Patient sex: M
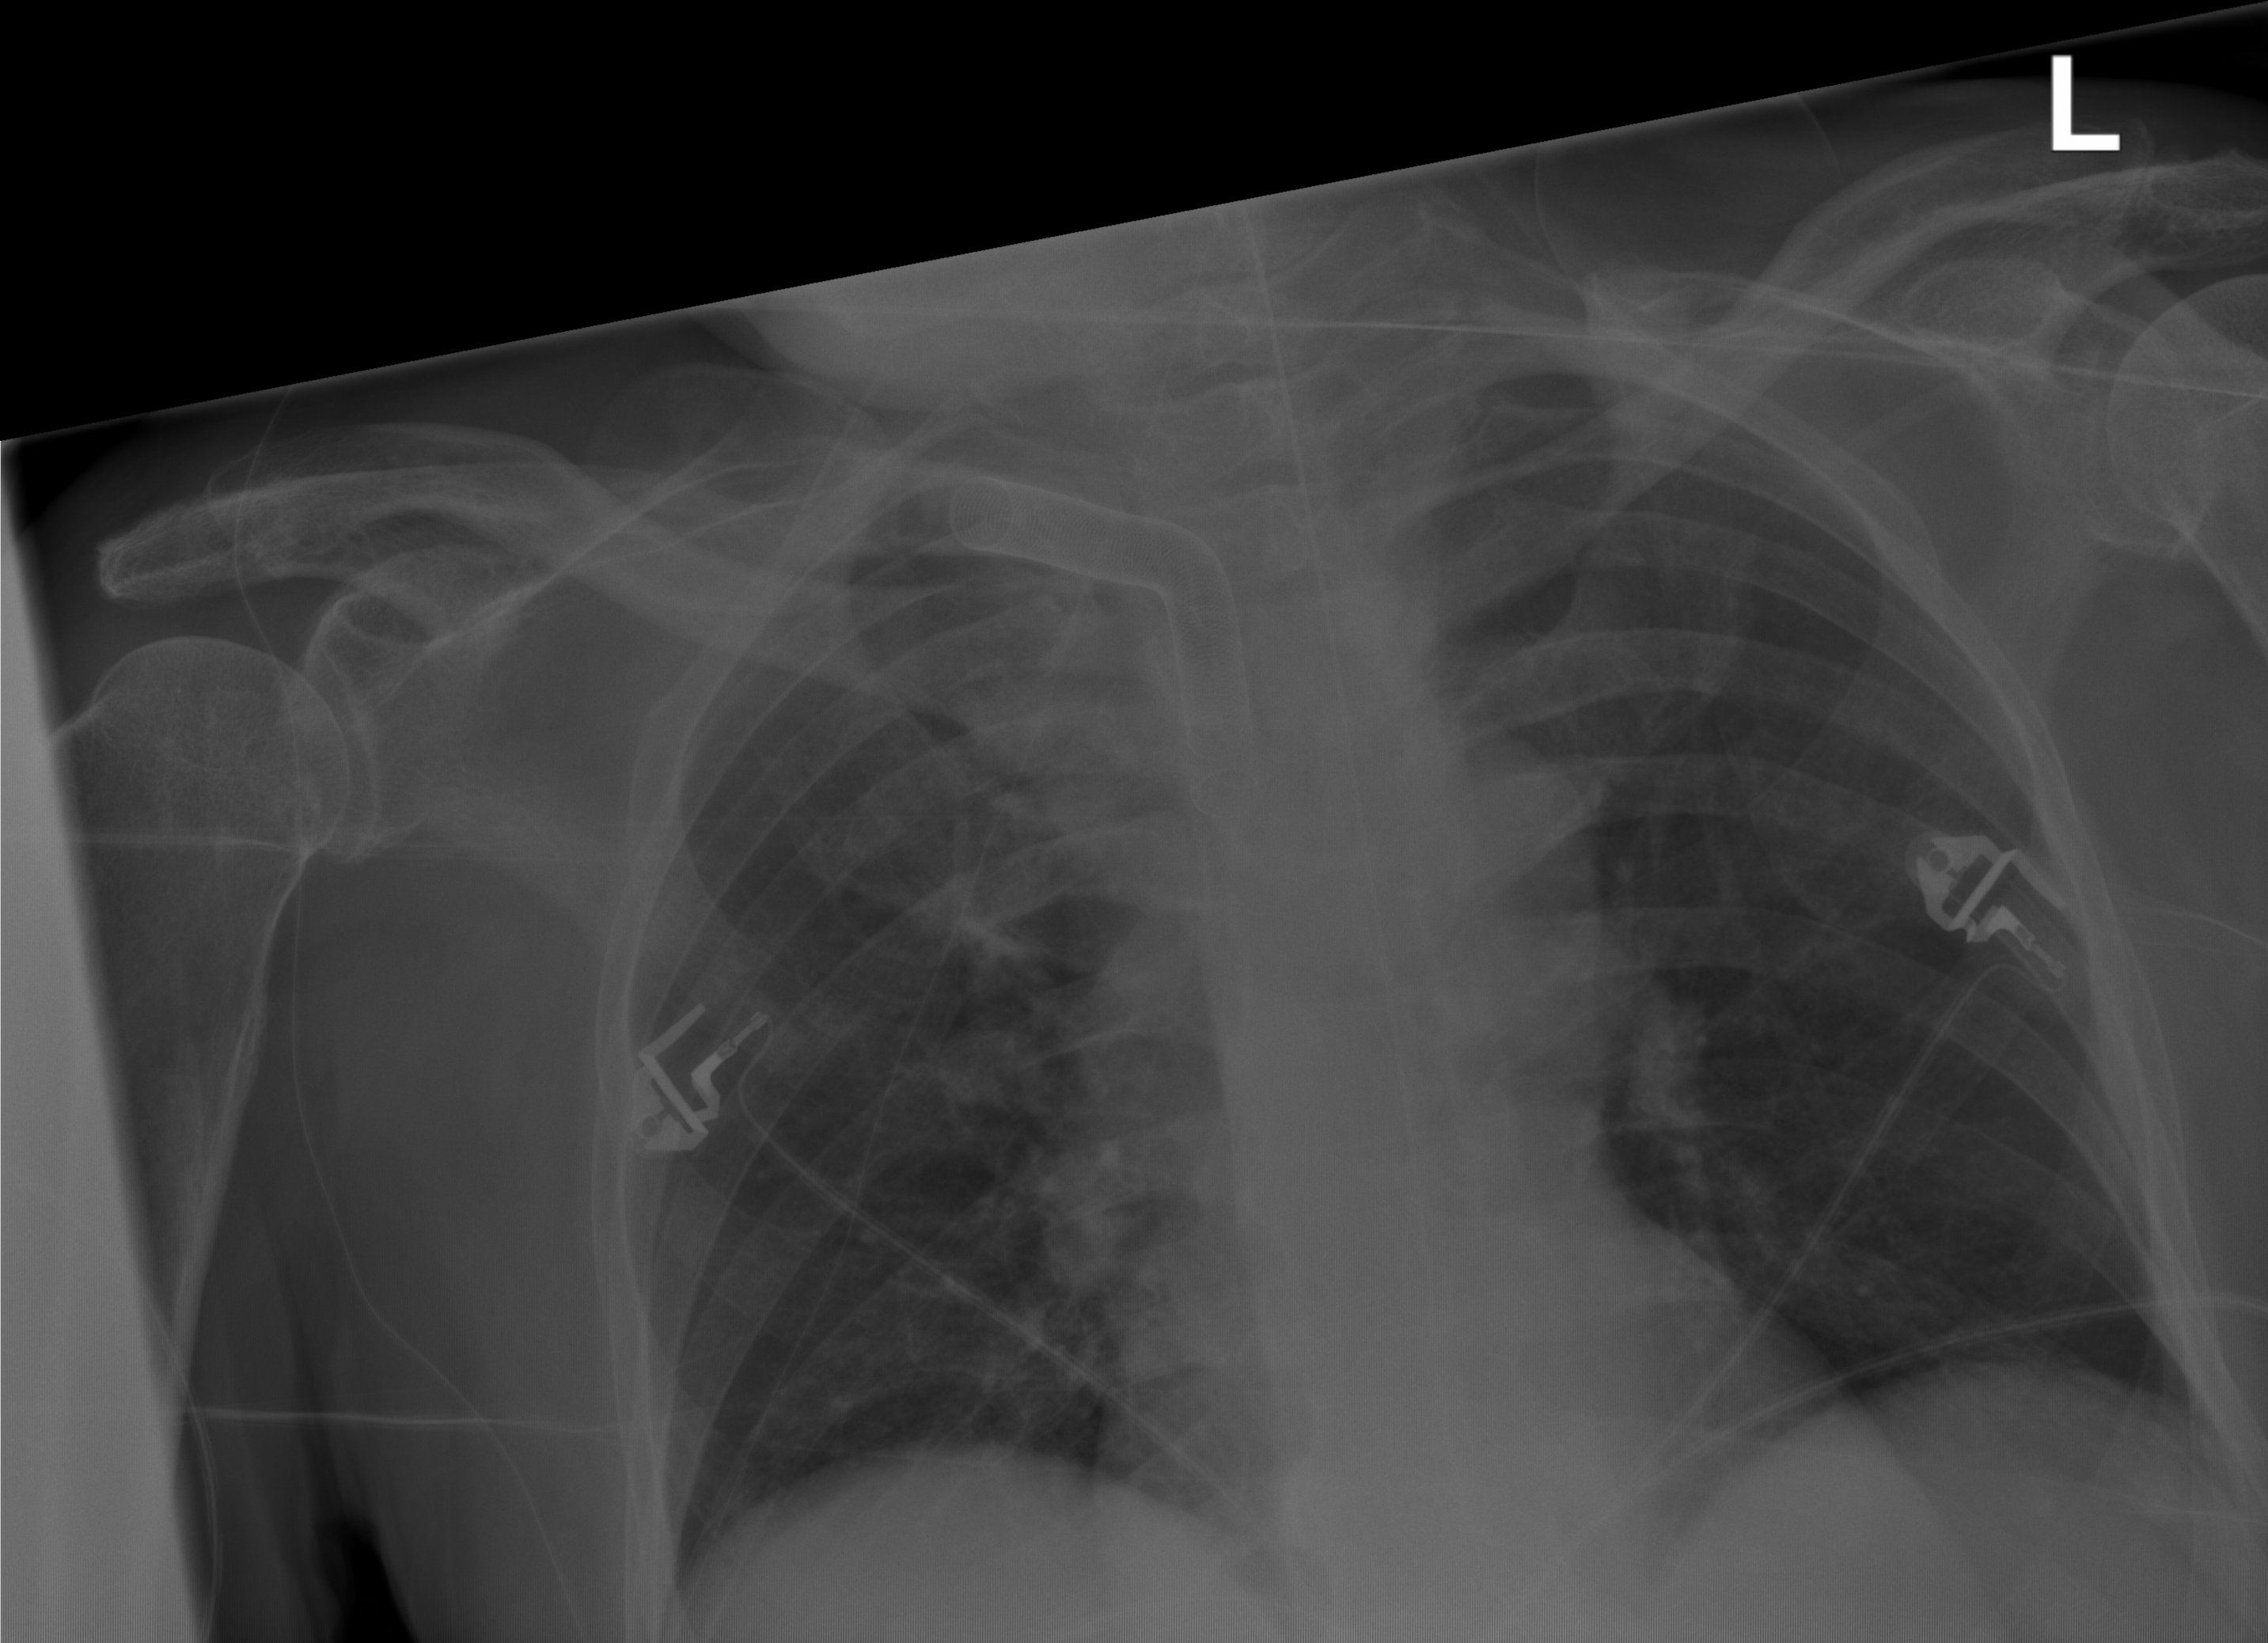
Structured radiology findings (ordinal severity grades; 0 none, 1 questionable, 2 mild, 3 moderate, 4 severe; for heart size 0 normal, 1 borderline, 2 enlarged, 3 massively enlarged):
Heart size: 0
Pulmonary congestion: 0
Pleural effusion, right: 0
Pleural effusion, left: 0
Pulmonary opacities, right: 0
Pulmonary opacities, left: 0
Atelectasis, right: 1
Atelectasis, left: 0